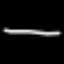
Label: line